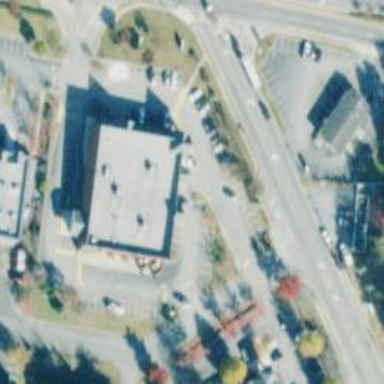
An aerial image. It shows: Pharmacy providing healthcare services.